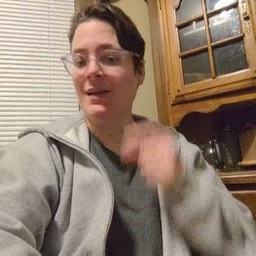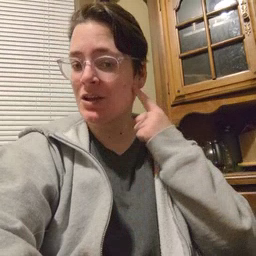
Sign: hear